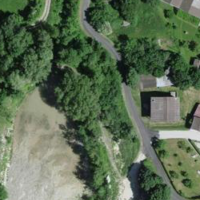
EUNIS habitat code: 52
Species observed at this site:
Pararge aegeria